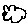
Label: cloud